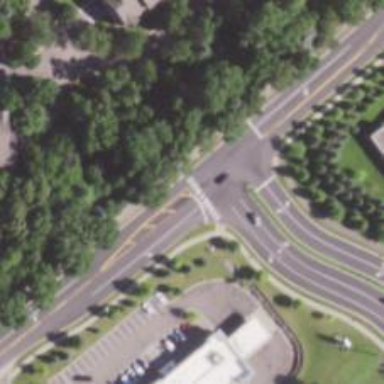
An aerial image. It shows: Marked crossing on cycleway road.